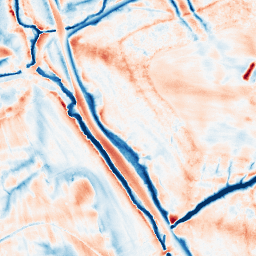
Category: edge_preserving
Decomposition family: guided
Decomposition parameters: radius: 8
eps: 0.001
Upsampling method: bicubic
Upsampling parameters: scale: 8
Upsampling scale: 8